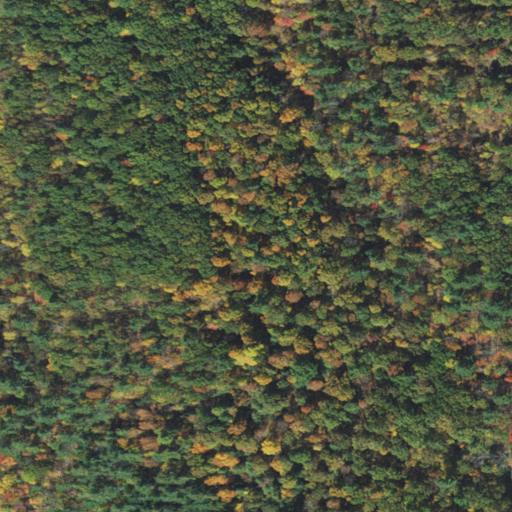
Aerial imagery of mountain in Massachusetts named Conscience Hill containing deciduous forest, mixed forest, and evergreen forest